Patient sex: M
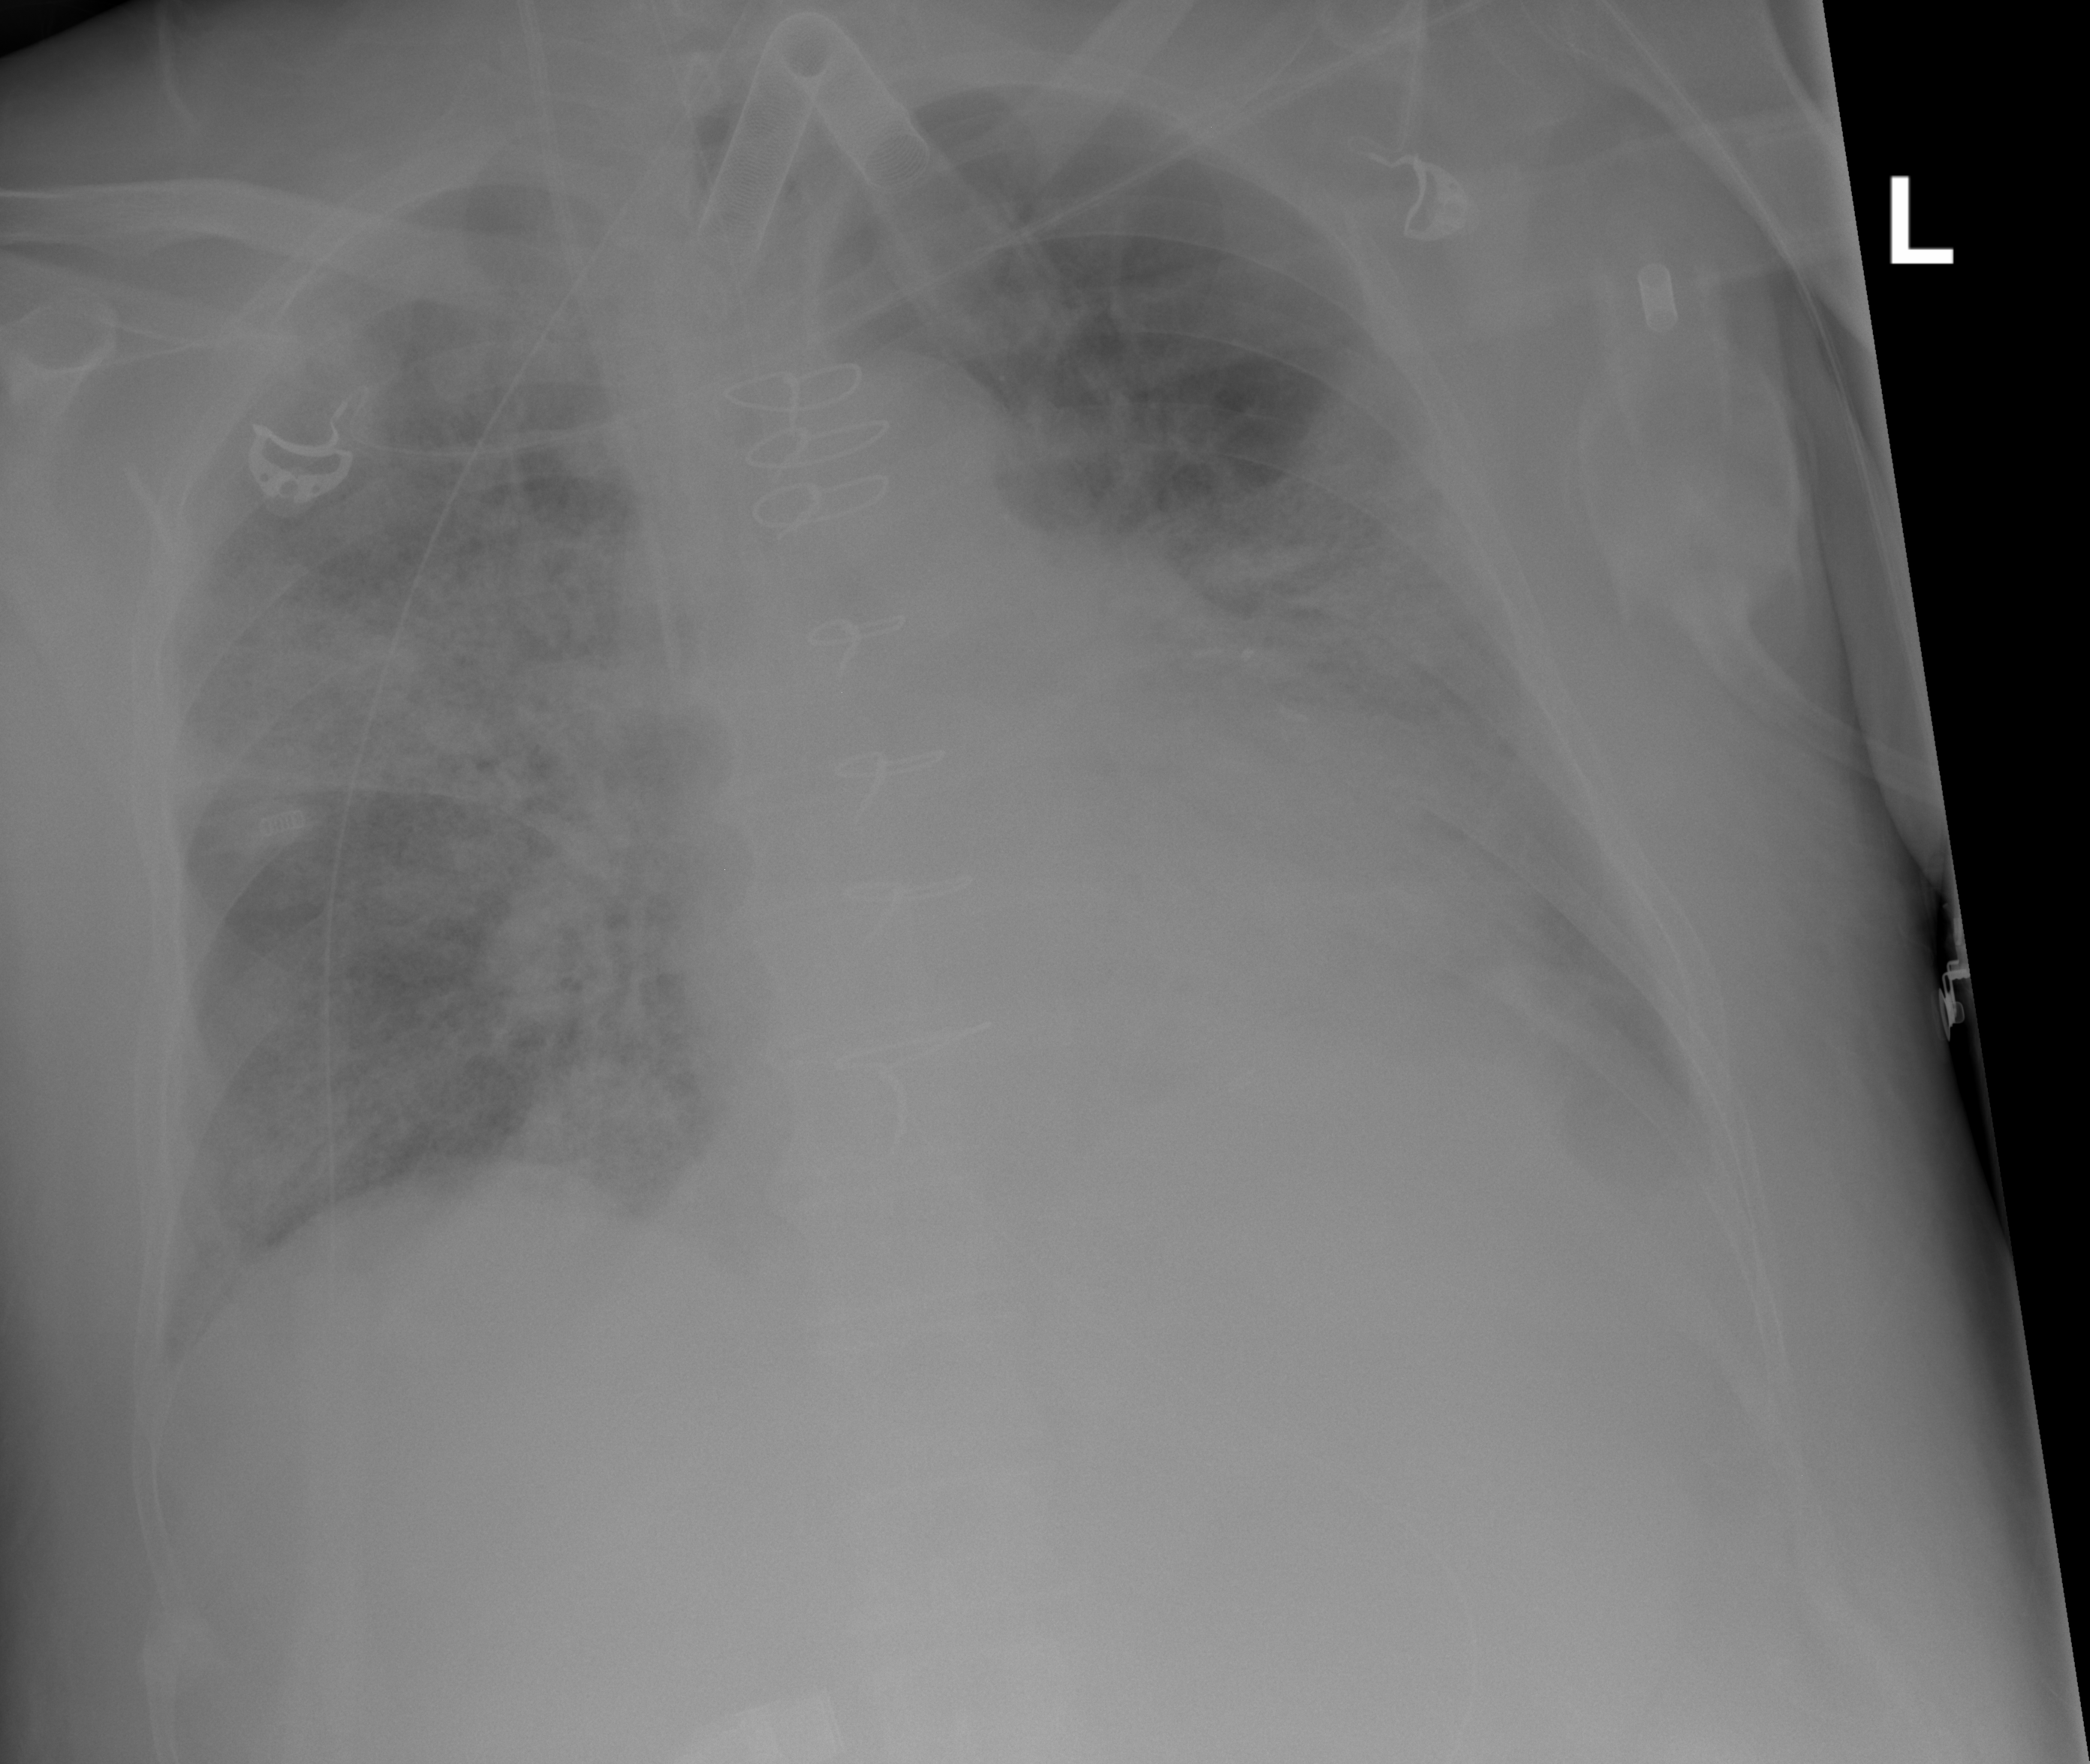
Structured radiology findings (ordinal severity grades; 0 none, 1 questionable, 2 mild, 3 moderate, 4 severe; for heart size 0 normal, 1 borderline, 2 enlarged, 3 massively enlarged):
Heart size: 1
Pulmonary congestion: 2
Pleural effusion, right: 0
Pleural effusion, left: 2
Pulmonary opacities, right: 3
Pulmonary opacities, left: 3
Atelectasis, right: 3
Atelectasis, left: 3